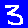
Digit: 3